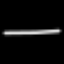
Label: line